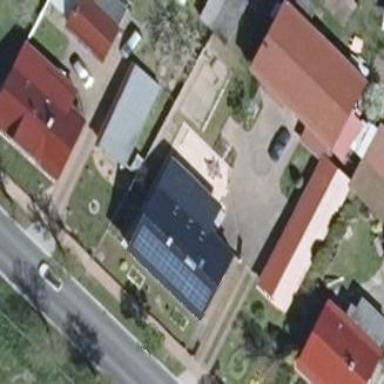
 where the roof is oriented along the structure."